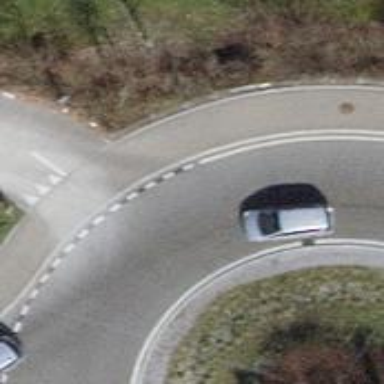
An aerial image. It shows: Unclassified road with asphalt surface leading to roundabout.